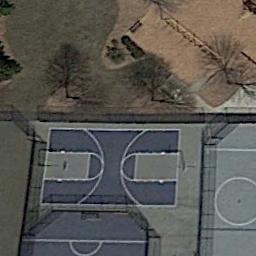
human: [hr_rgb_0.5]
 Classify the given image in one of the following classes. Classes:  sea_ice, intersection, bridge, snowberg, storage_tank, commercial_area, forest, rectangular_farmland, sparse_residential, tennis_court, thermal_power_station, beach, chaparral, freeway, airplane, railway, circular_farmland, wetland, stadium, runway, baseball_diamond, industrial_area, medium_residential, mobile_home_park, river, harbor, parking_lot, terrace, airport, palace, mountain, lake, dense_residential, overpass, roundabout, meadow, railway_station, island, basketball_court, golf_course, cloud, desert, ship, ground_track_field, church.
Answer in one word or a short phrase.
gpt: basketball_court